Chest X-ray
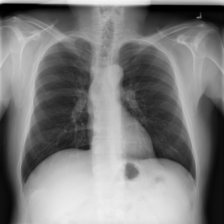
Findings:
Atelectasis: negative
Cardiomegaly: negative
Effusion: negative
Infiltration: positive
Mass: negative
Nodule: negative
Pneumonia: negative
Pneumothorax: negative
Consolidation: negative
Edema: negative
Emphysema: negative
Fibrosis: negative
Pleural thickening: negative
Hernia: negative